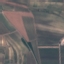
Land use / land cover class: PermanentCrop